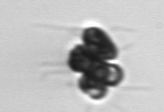
Label: Corymbellus